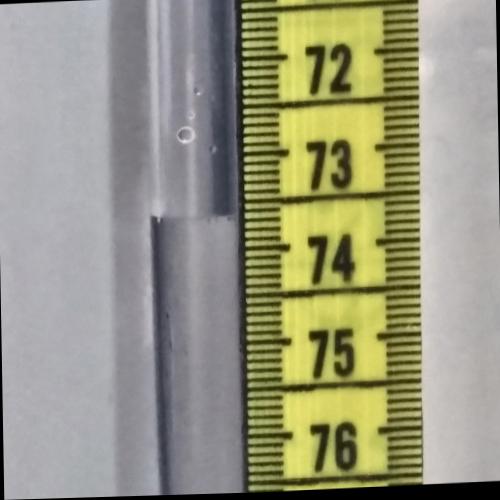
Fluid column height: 73.6 cm